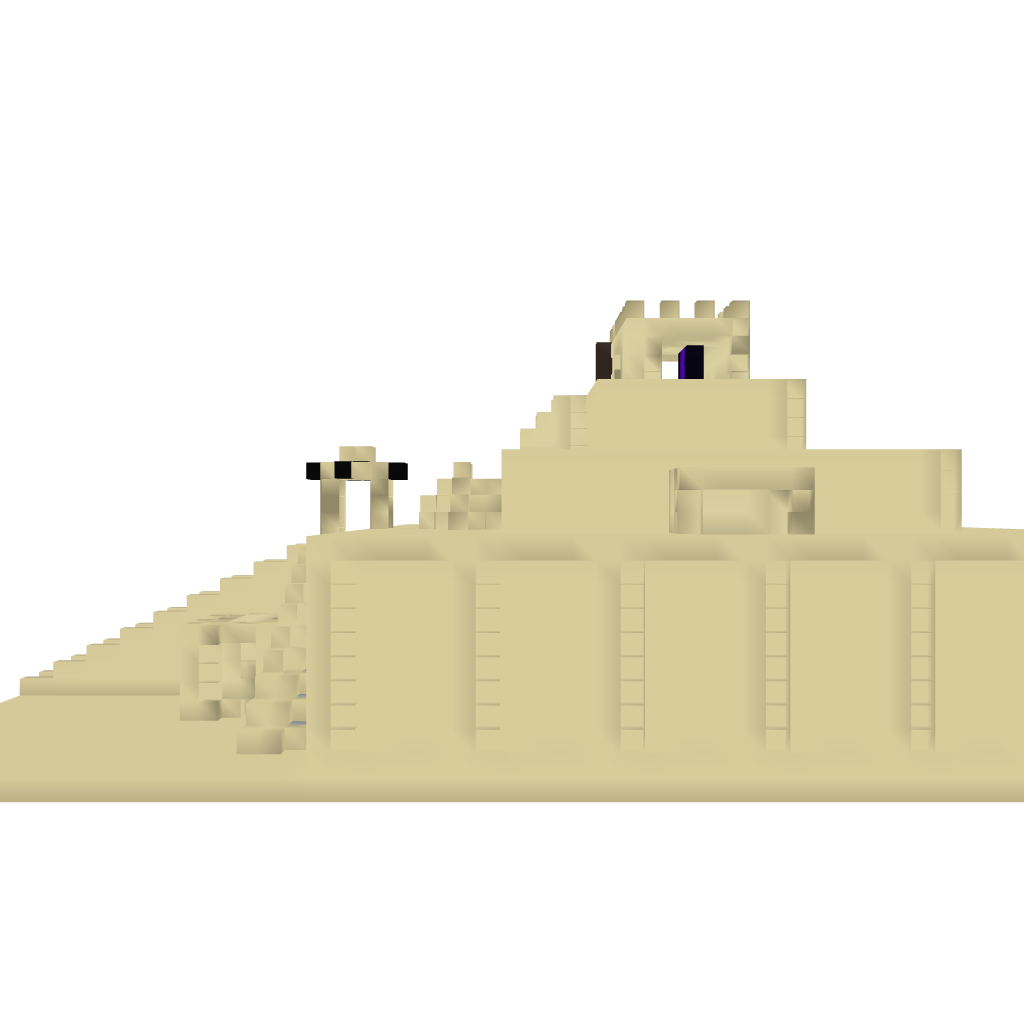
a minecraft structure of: Mesopotamian Ziggurat